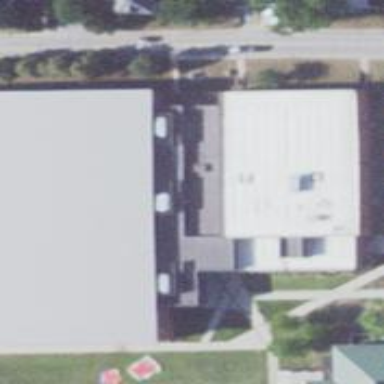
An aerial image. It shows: Building that houses fitness center.